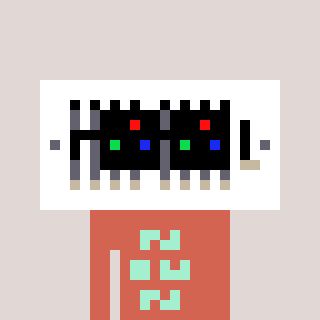
a pixel art character with square black sunglasses, a vent-shaped head and a peachy-colored body on a warm background